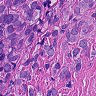
Metastatic tissue present: yes